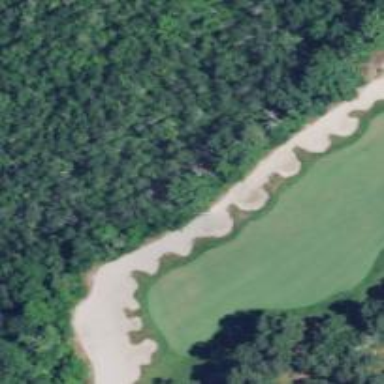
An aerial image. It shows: Golf bunker filled with sandy terrain.